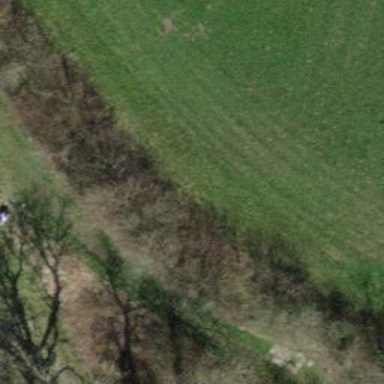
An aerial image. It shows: Deciduous broadleaved scrub.